Aerial crown-view tile of a tropical tree (Barro Colorado Island, Panama), acquired 20240611:
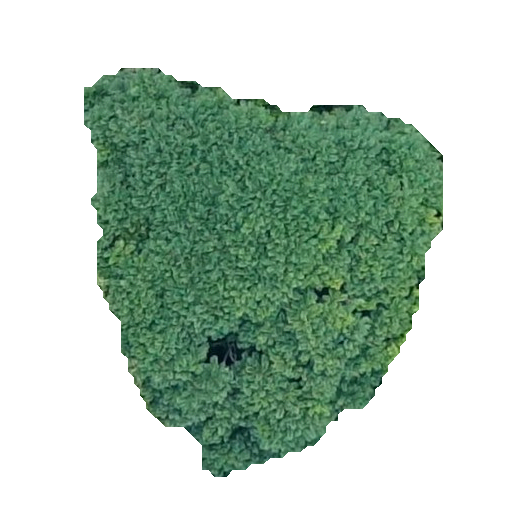
Species: Jacaranda copaia
GBIF accepted scientific name: Jacaranda copaia
Crown area: 163.32 m²